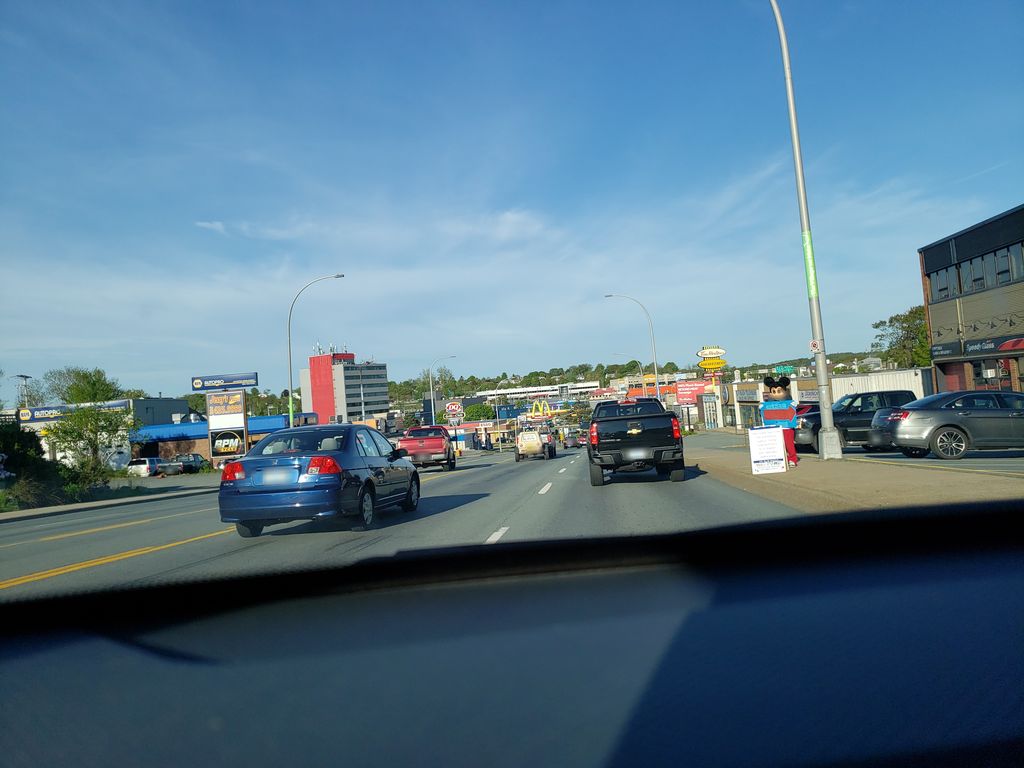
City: halifax